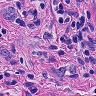
Metastatic tissue present: yes